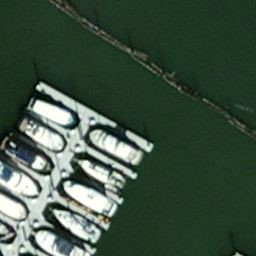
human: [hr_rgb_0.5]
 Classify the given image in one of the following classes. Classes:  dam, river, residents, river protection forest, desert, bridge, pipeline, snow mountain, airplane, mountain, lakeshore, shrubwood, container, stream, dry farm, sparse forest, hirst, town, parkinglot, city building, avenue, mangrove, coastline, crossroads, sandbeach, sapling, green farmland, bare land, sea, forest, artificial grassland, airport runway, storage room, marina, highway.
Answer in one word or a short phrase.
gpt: marina